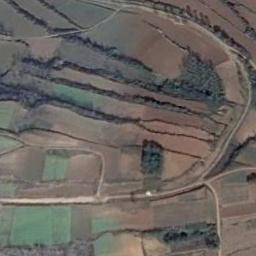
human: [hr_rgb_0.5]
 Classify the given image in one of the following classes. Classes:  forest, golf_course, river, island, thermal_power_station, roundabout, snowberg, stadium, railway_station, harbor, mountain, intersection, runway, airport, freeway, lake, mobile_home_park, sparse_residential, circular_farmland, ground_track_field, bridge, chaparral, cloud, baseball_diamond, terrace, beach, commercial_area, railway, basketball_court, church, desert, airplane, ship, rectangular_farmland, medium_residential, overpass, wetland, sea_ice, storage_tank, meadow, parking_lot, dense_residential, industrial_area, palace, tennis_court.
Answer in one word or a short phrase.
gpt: terrace